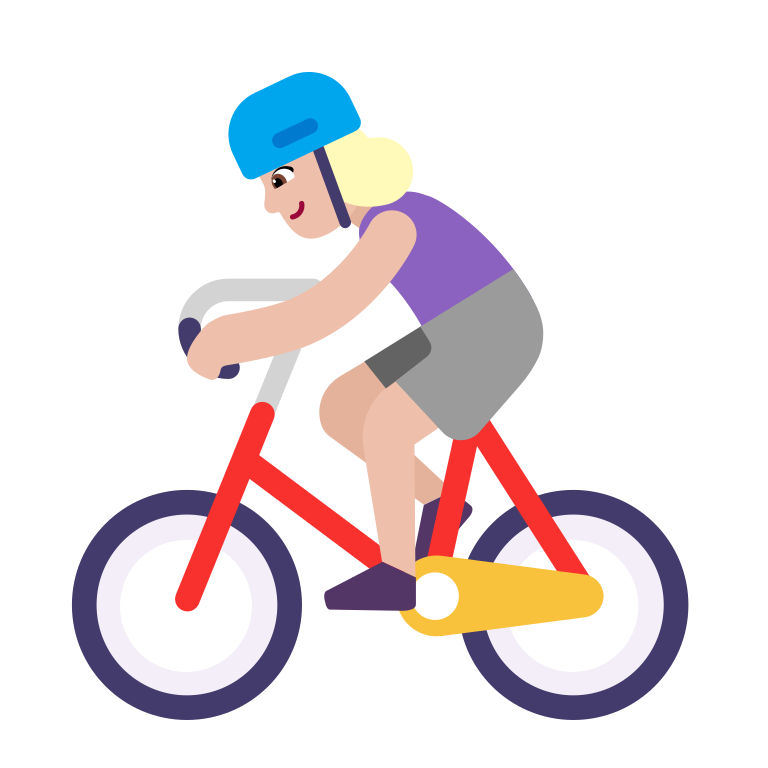
woman biking flat  light